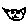
Label: cat